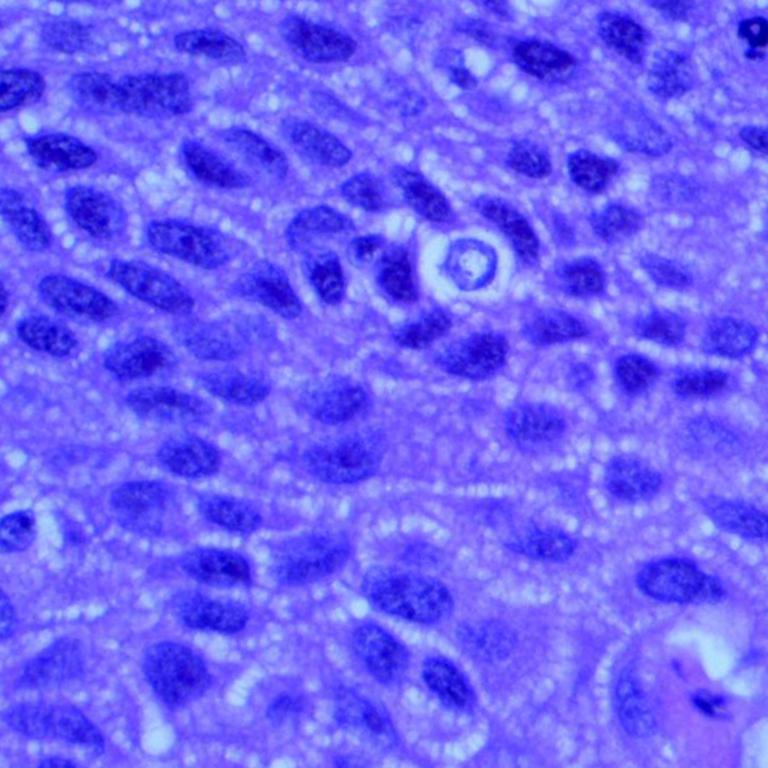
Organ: lung
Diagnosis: squamous carcinomas